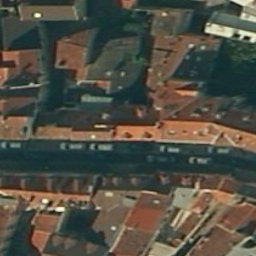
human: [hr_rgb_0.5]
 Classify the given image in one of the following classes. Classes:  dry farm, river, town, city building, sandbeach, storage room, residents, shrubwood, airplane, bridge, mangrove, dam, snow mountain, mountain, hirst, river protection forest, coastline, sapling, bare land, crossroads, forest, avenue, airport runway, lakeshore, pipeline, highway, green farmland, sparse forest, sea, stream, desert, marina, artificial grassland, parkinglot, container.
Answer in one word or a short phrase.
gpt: city building